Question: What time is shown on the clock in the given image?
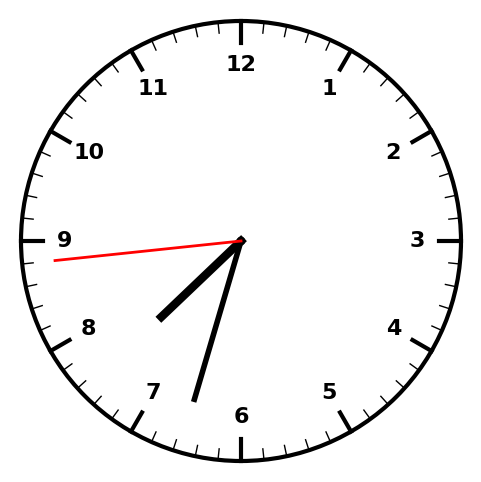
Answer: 07:32:44